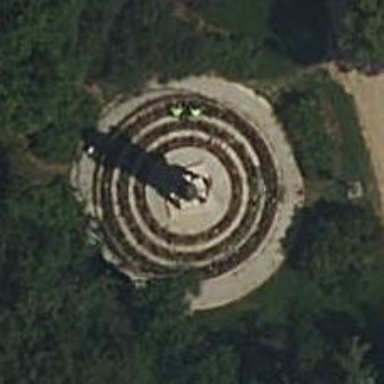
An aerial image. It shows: Historical memorial featuring statue.